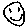
Label: smiley face